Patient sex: M
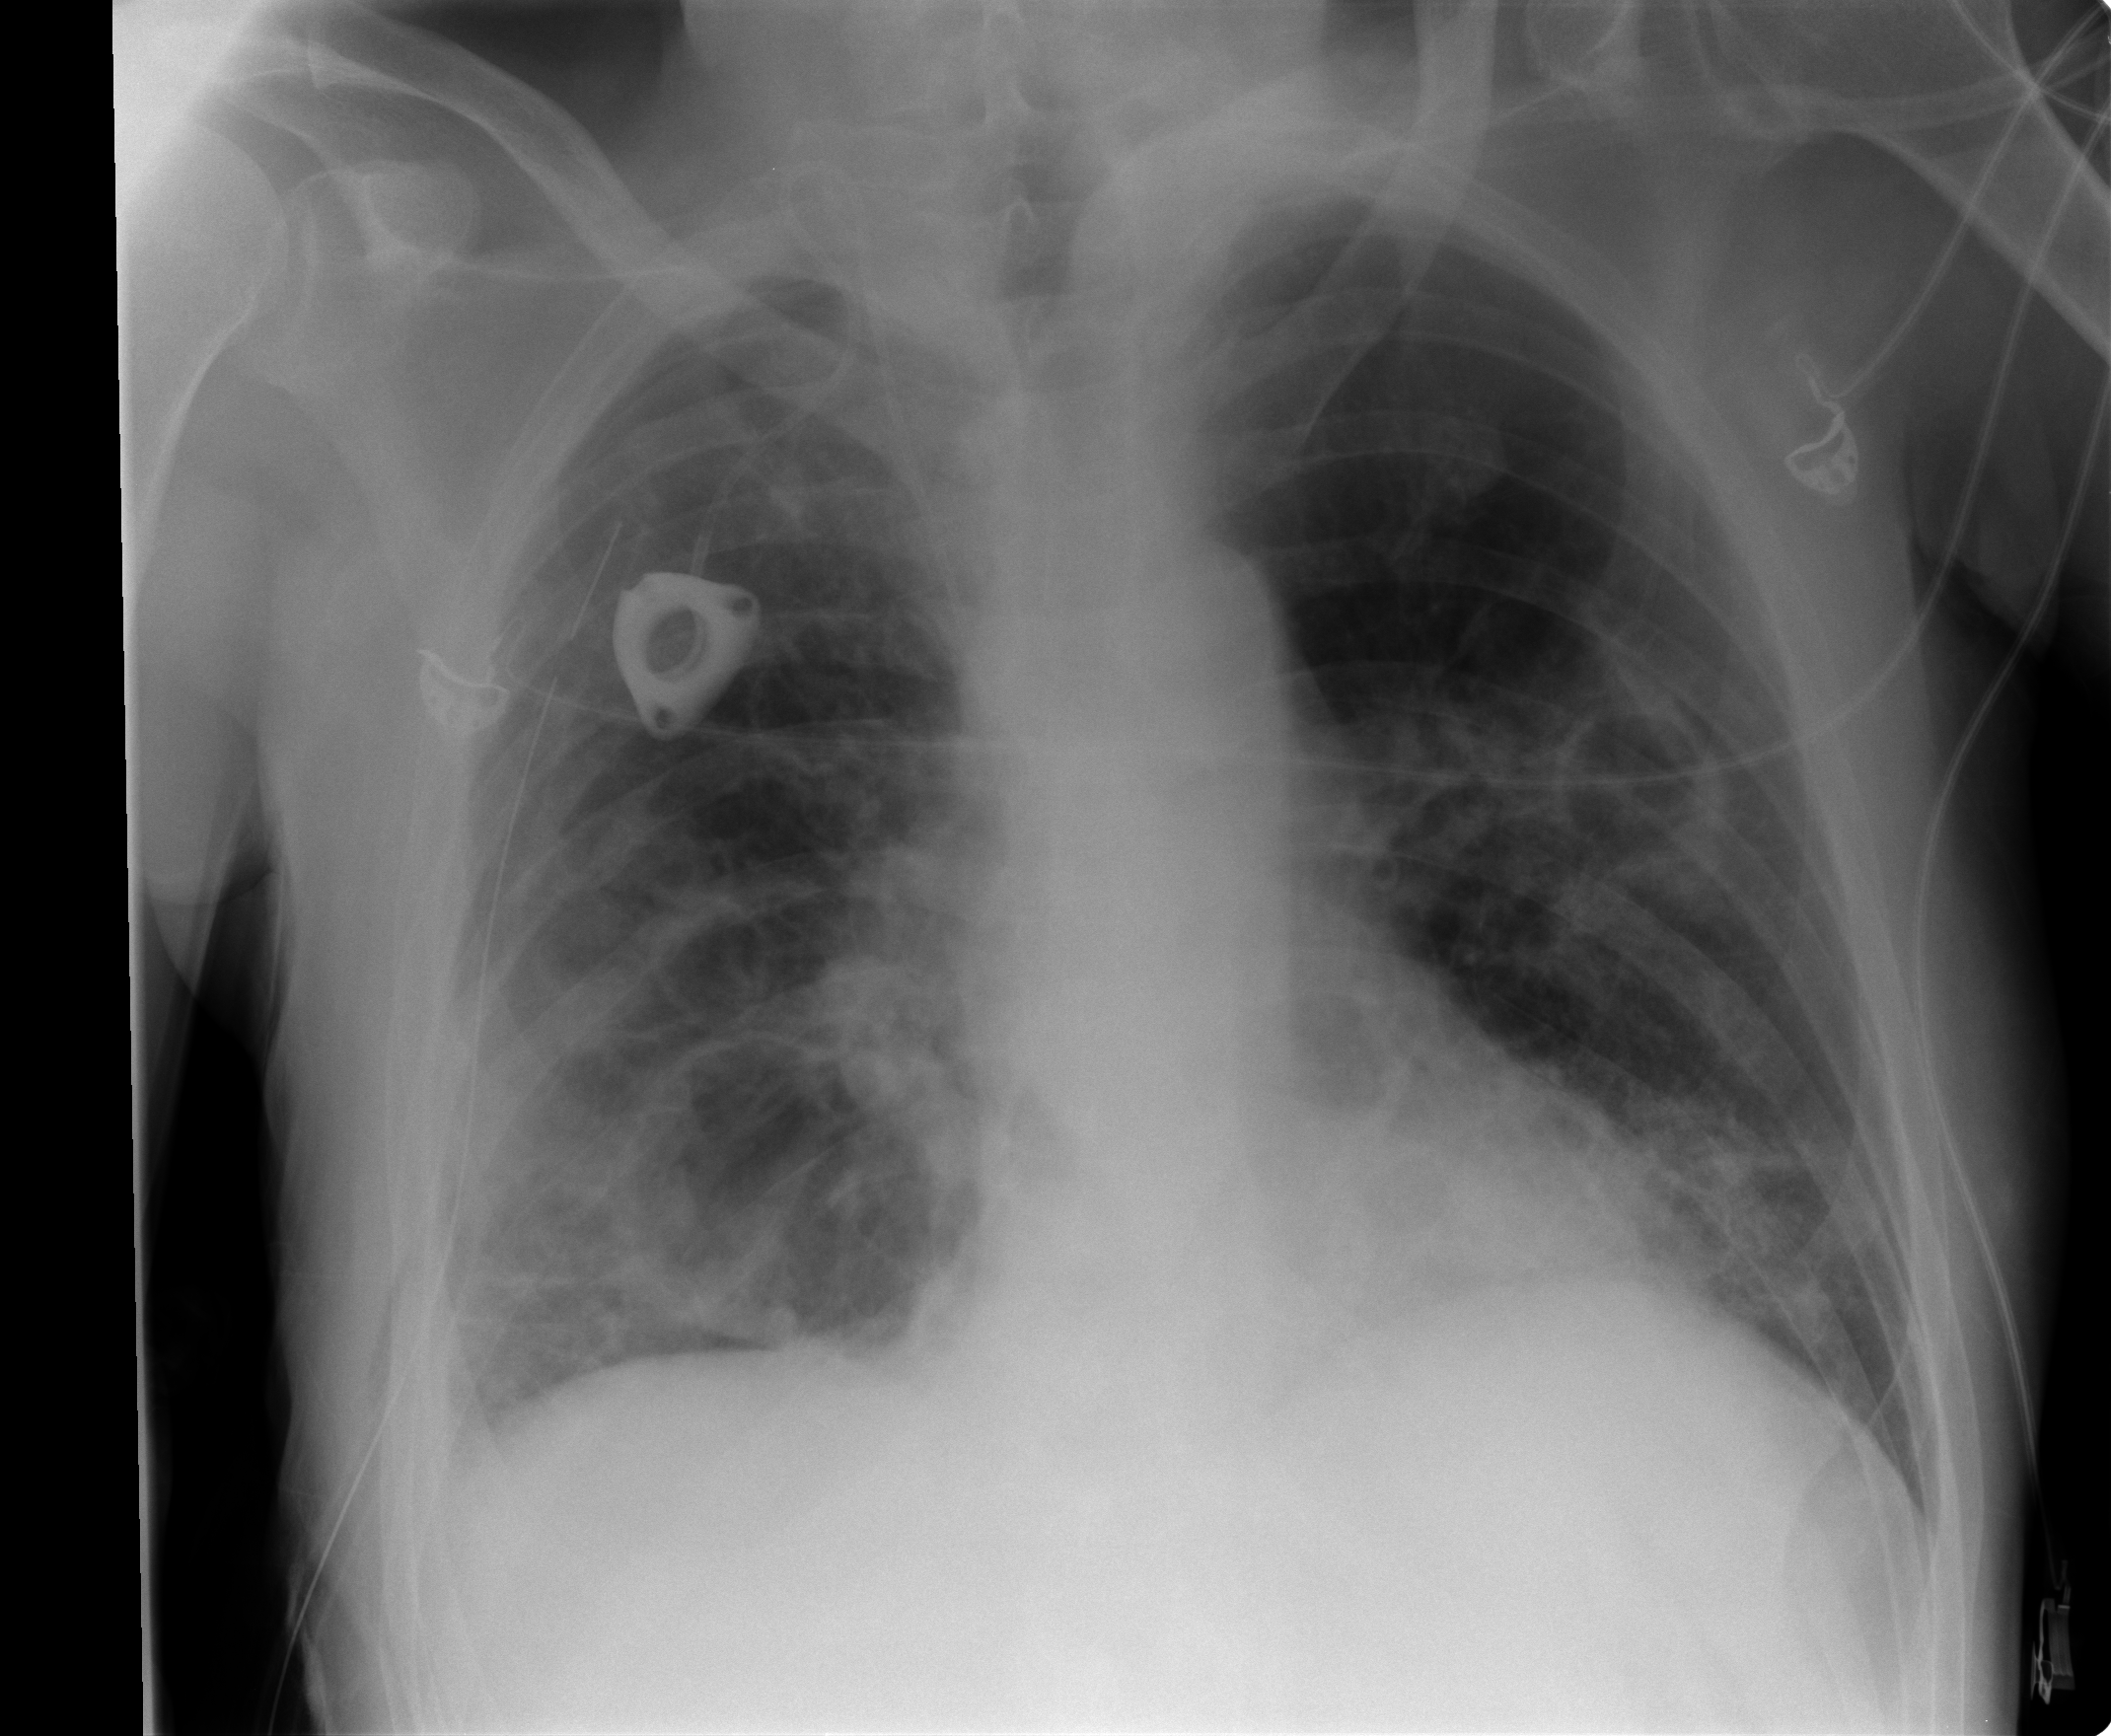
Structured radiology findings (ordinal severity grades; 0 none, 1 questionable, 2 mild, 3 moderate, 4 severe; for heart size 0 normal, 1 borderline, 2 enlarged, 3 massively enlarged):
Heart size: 0
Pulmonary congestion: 0
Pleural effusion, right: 2
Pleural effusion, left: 0
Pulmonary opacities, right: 2
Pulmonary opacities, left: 1
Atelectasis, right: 3
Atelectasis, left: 3